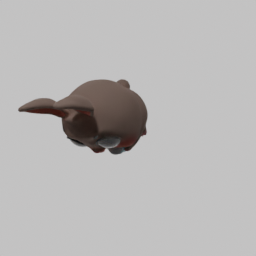
Label: decoration